Question: Is it possible to initialize a list with over two items in <URL>? By default the "make a list" block only takes two inputs and I can't find the way to add a third one:

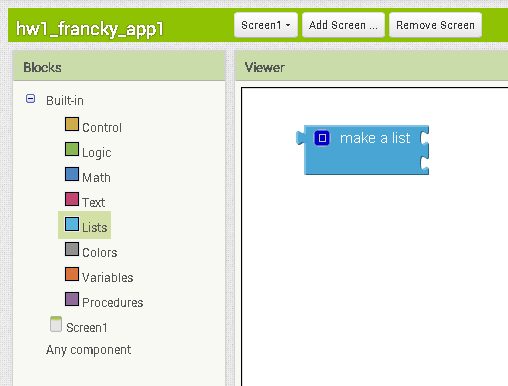
Answer: Click on

then drag and drop "item" from left to right:

This adds a third input: